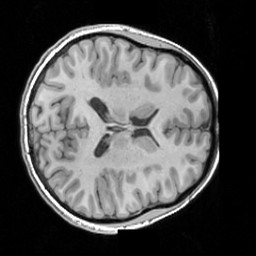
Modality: T1w
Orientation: axial
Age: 24
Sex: female
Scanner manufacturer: siemens
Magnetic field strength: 3 T
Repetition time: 1.63 s
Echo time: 0.00311 s